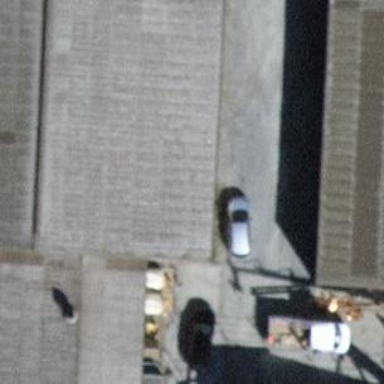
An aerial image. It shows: Garage building.